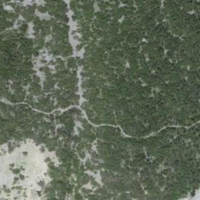
EUNIS habitat code: 32
Species observed at this site:
Achillea nana
Saxifraga aizoides
Capra ibex